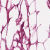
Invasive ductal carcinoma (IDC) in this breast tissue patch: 0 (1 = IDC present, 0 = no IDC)